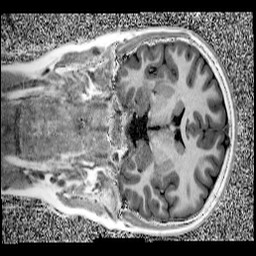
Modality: UNIT1
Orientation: coronal
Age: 11
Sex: female
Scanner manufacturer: siemens
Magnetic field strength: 3 T
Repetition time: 4 s
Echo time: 0.00303 s